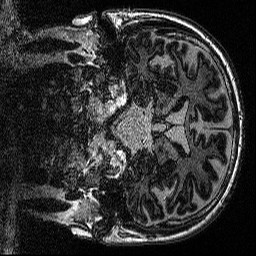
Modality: MP2RAGE
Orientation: coronal
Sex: male
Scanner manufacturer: siemens
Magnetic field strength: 3 T
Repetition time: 5 s
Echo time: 0.00292 s